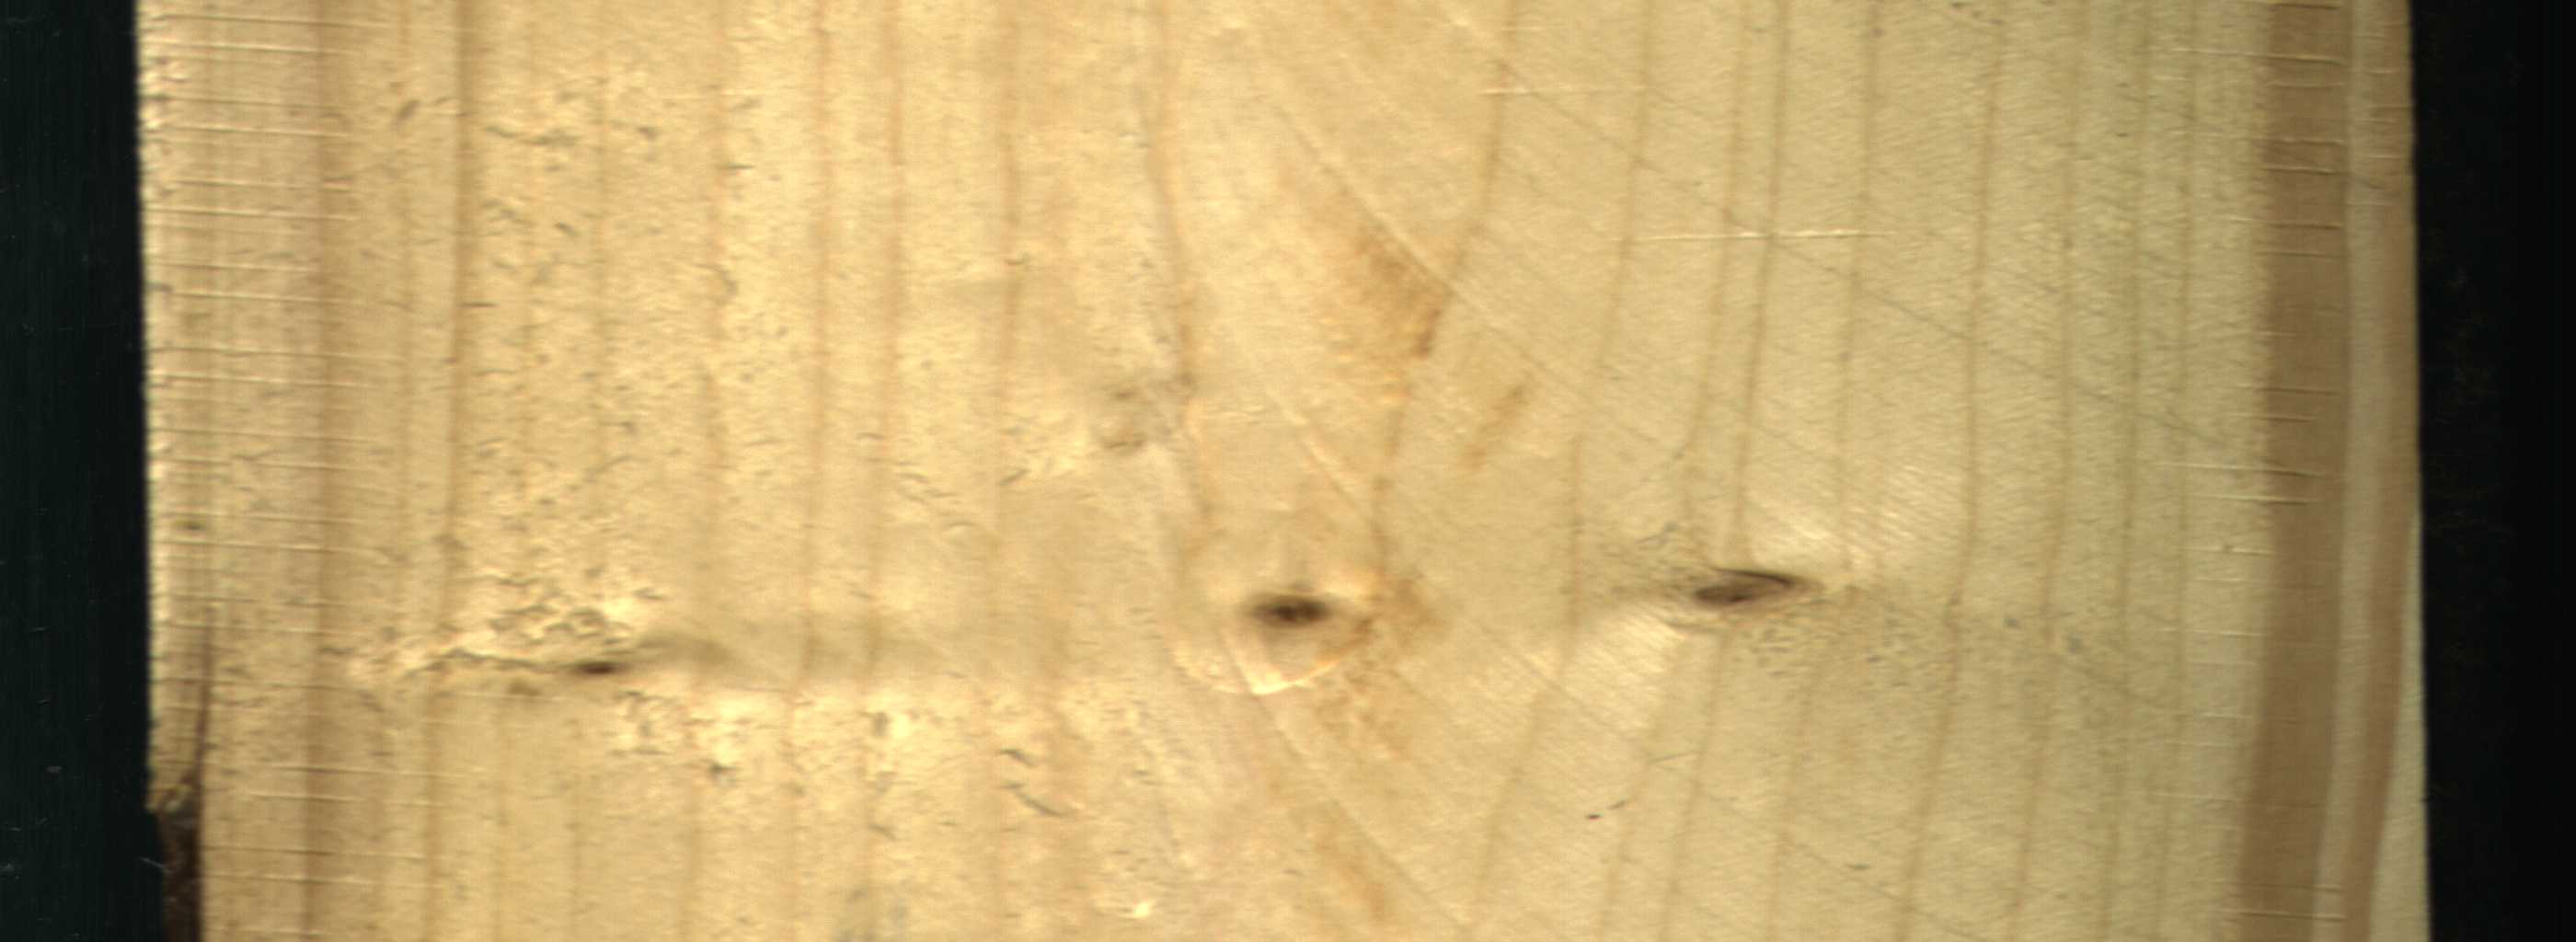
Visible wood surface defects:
resin
Quartzity
Live_Knot
Live_Knot
Live_Knot